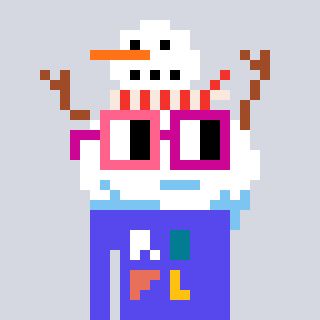
a pixel art character with square pink and red glasses, a snowman-shaped head and a computerblue-colored body on a cool background